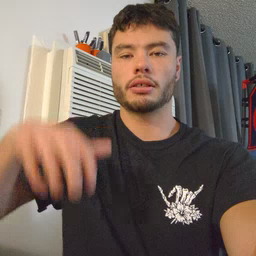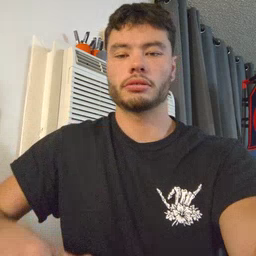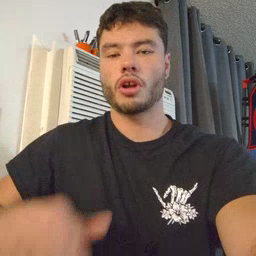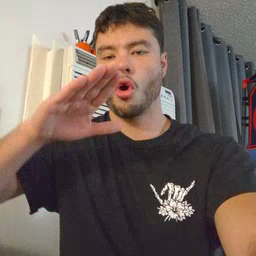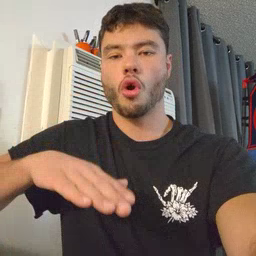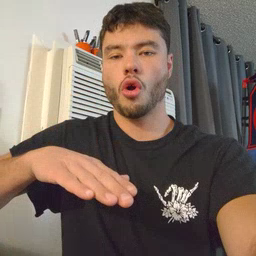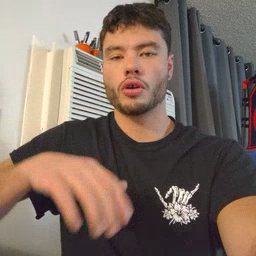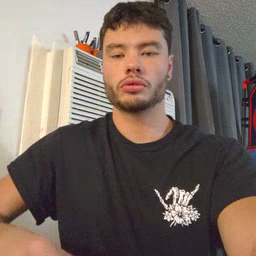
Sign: on